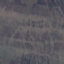
Label: HerbaceousVegetation